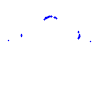
Particle: pion